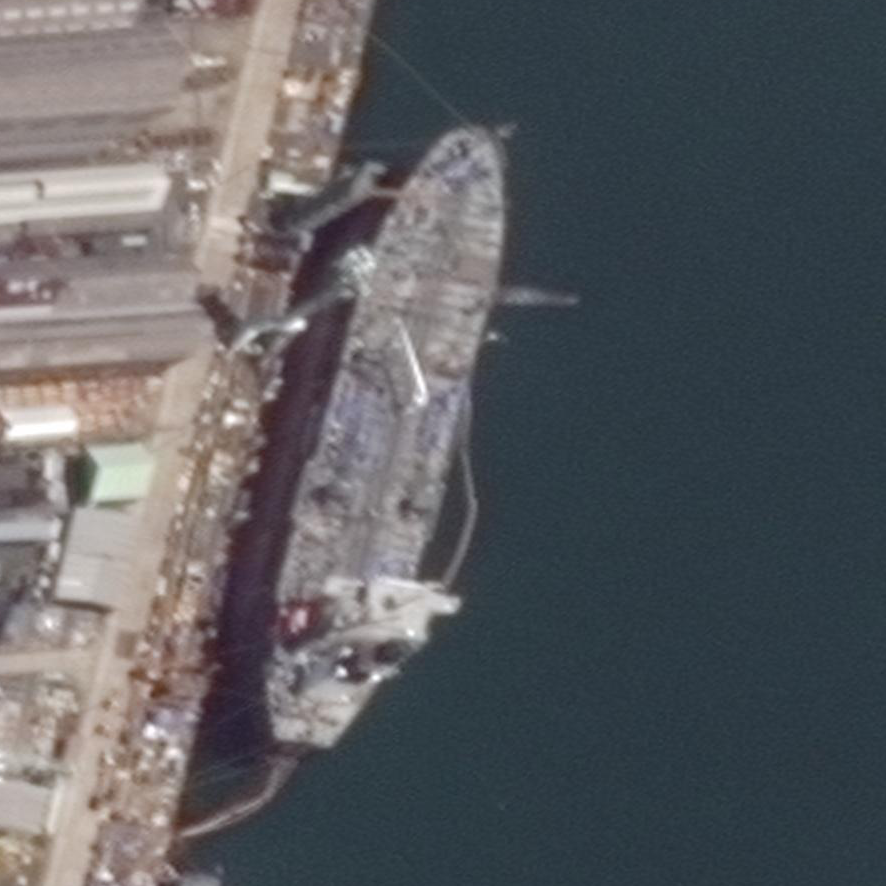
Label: civil